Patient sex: M
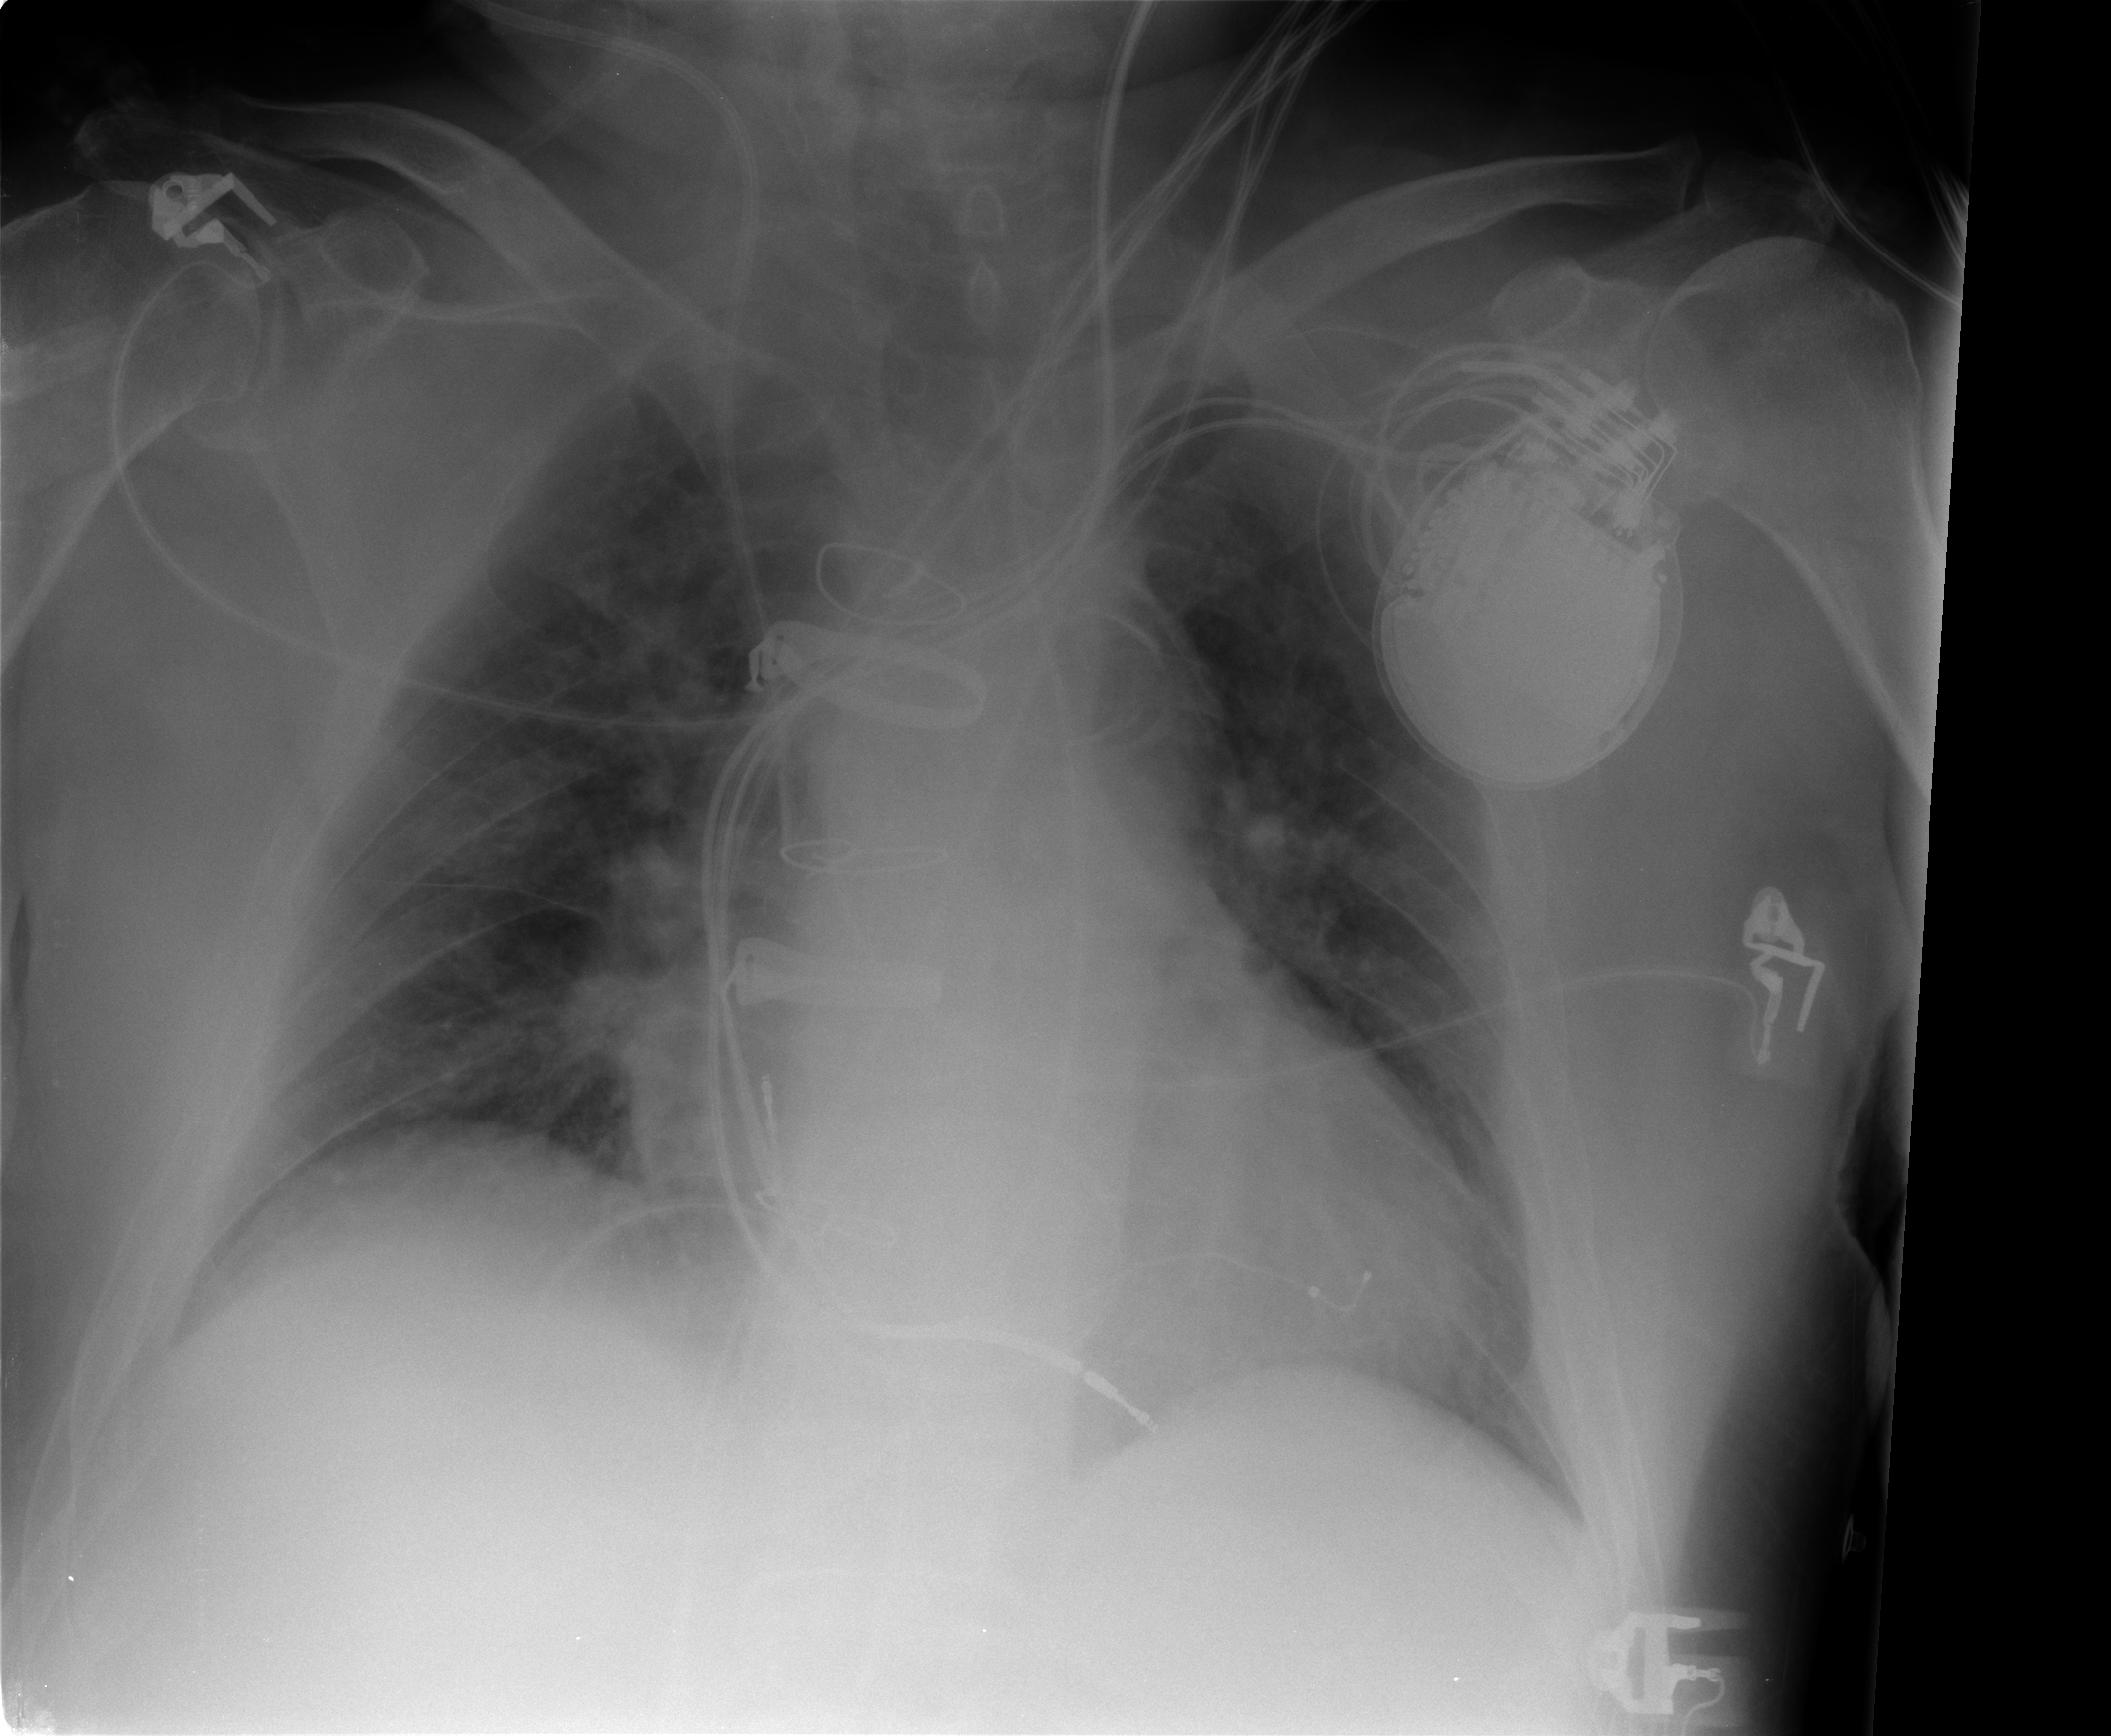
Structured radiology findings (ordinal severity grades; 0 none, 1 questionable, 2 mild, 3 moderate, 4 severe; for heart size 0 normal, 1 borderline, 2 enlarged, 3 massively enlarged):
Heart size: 1
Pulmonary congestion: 2
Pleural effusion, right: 1
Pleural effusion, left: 0
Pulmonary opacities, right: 1
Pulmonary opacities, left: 0
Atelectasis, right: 2
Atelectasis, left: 0